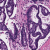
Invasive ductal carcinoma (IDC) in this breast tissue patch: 1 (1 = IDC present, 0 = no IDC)